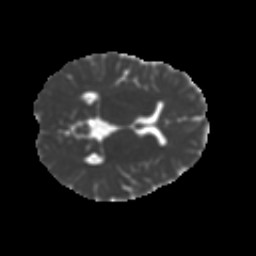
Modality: MD
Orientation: axial
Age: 12
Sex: male
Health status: ill
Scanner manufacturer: ge
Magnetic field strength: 3 T
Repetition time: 6.752 s
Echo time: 0.079 s